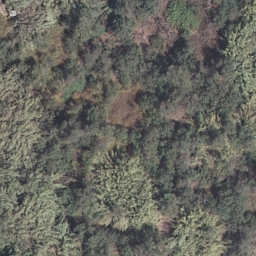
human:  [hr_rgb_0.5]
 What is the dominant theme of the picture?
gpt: forest